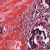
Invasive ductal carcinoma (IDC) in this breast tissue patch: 1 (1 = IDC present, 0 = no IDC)